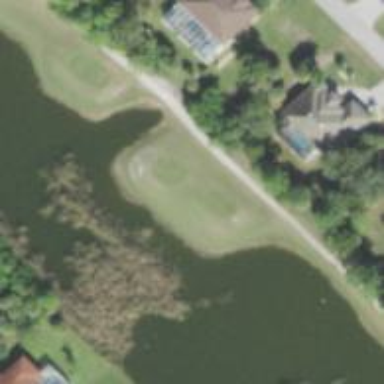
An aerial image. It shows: View of golf hole.